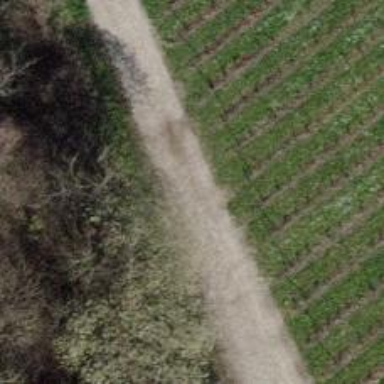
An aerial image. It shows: Agricultural track with grade1 surface.